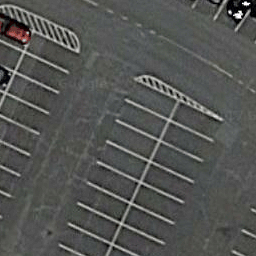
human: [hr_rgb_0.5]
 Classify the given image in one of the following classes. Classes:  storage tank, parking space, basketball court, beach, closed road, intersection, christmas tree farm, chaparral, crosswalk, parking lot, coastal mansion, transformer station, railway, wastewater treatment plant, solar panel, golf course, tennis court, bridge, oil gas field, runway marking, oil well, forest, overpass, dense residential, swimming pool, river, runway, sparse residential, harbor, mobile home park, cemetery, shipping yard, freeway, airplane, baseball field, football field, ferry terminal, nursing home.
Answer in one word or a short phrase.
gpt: parking space